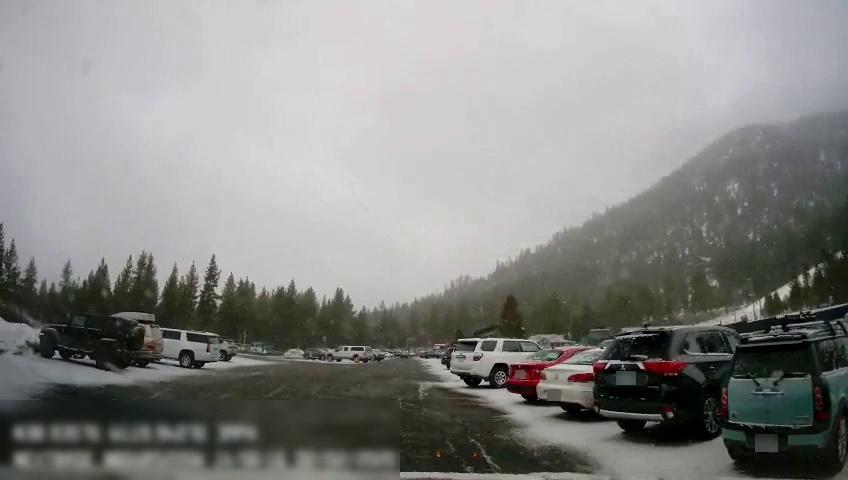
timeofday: Day
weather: Snowy
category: Vehicles | SUV
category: Vehicles | SUV
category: Vehicles | Car
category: Vehicles | Car
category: Vehicles | SUV
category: Vehicles | Car
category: Vehicles | SUV
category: Vehicles | Truck
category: Vehicles | SUV
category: Vehicles | SUV
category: Vehicles | SUV
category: Vehicles | Car
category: Drivable Space